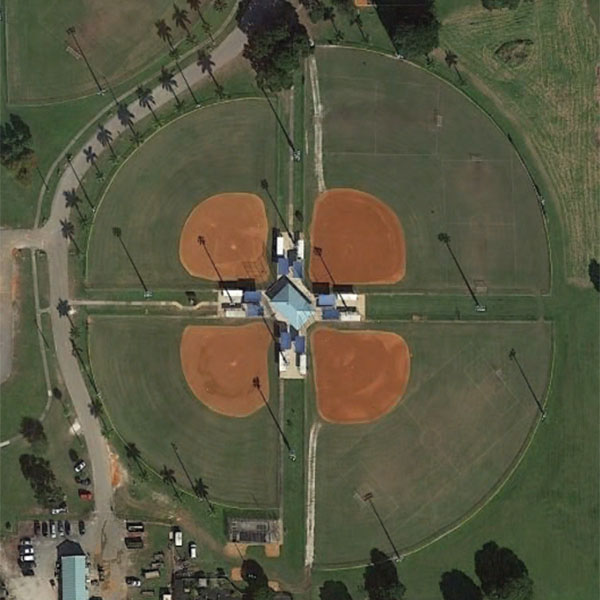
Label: BaseballField